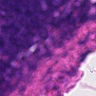
Metastatic tissue present: no